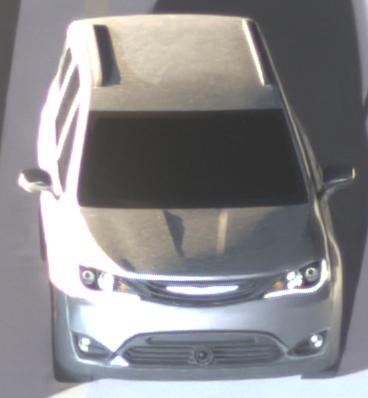
Make: Chrysler
Model: Pacifica
Detailed model: -
Model produced from: 2016
Model produced until: 2020
Doors: 5
Color: gray
Road condition: dry road
Daytime: night
Contrast: high contrast